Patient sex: M
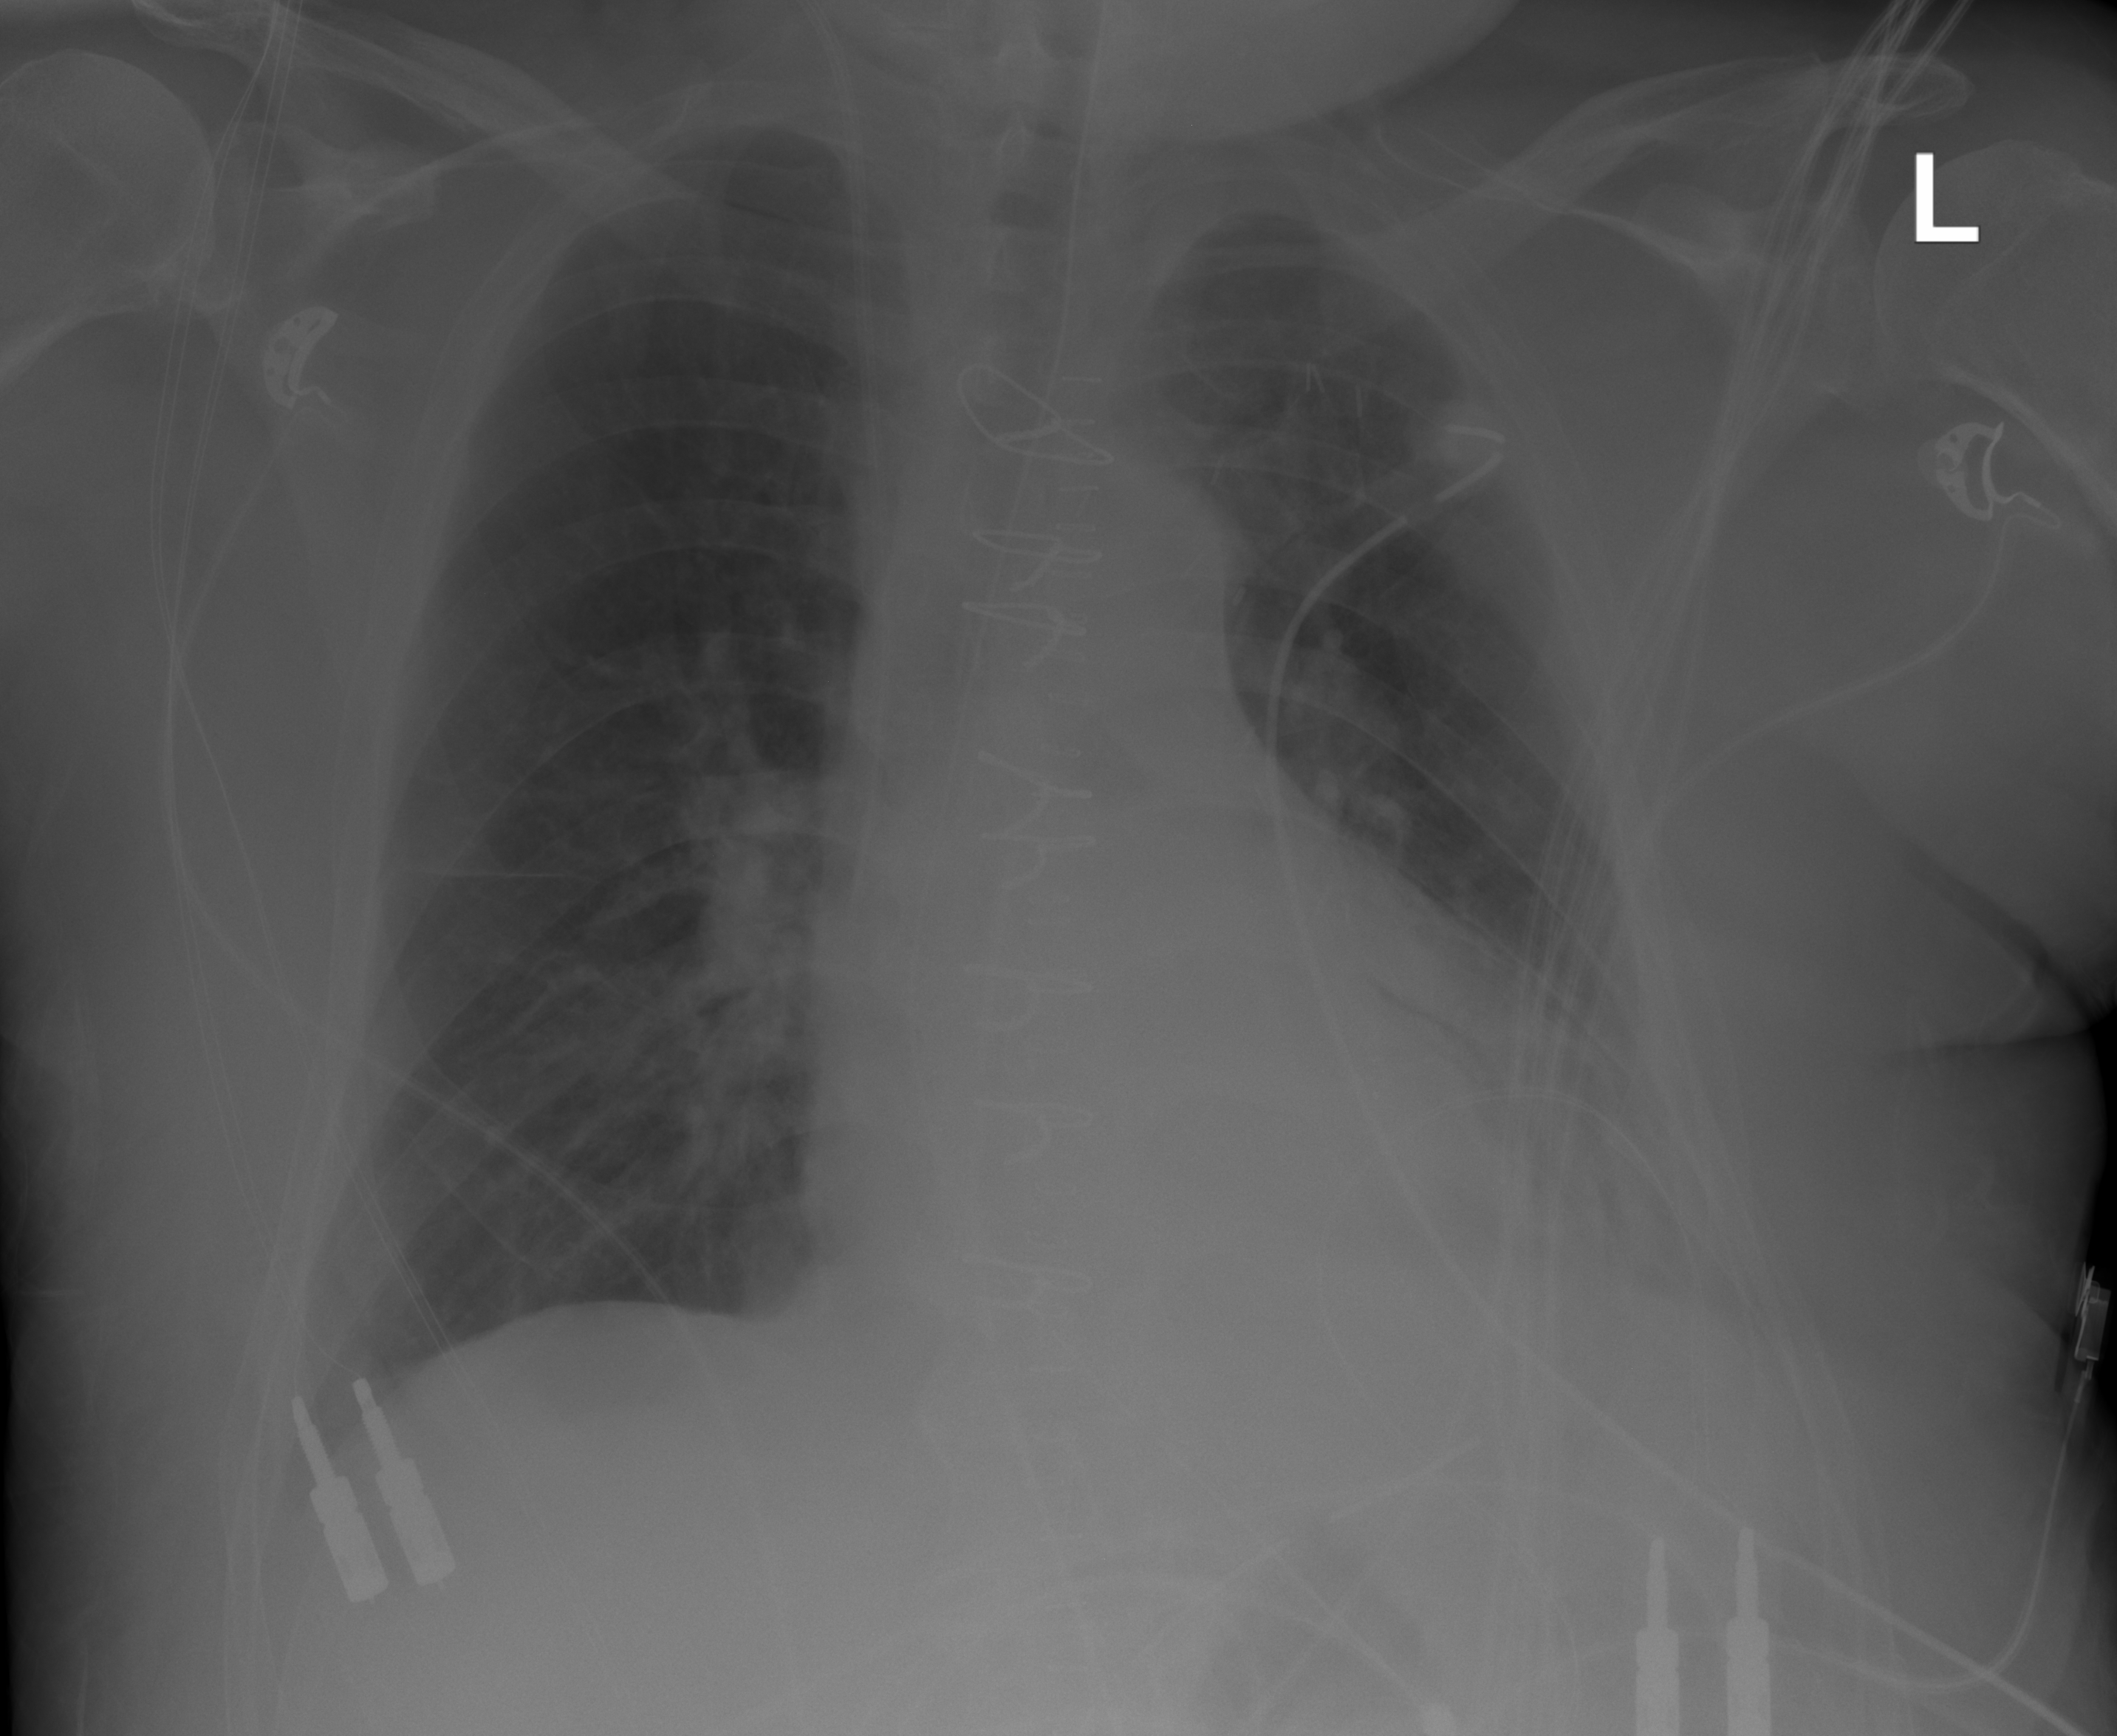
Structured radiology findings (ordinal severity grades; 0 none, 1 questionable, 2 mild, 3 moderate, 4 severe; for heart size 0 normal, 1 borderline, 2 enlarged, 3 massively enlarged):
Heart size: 0
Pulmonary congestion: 0
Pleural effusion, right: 0
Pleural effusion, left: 1
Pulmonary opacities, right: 0
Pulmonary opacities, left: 0
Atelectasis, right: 0
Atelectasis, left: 3